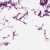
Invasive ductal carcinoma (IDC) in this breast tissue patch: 0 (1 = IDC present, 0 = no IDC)